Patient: sex M, age 51
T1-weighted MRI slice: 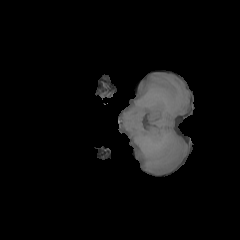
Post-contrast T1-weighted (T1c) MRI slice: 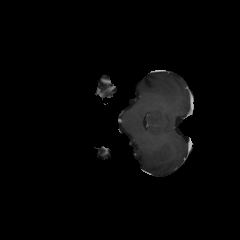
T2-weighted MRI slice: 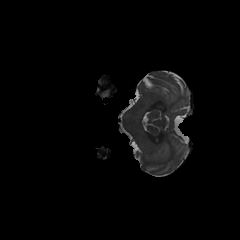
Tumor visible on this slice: no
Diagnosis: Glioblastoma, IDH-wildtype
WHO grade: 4